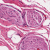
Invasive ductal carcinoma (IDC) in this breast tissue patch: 0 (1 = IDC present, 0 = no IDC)